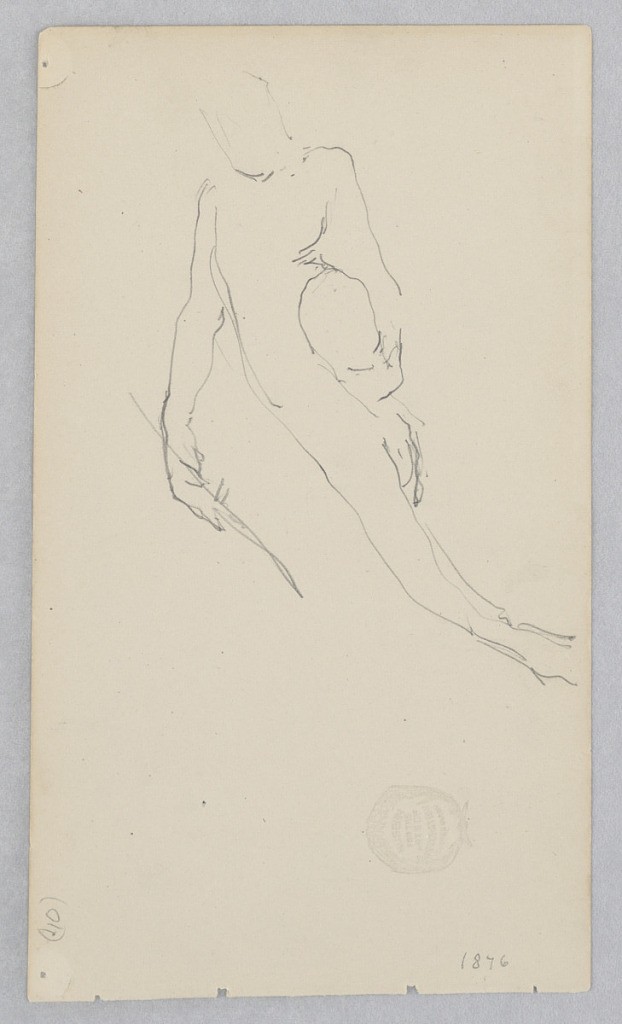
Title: Figure
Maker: Robert Frederick Blum, American, 1857–1903
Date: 1876
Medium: Graphite on wove paper
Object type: Drawing
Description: Sketch of a figure with a bent knee.